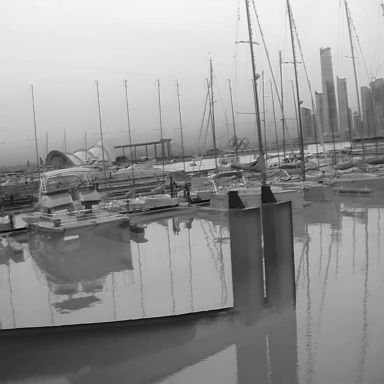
There are four objects shown in the infrared image, including a canoe, and three sailboats.